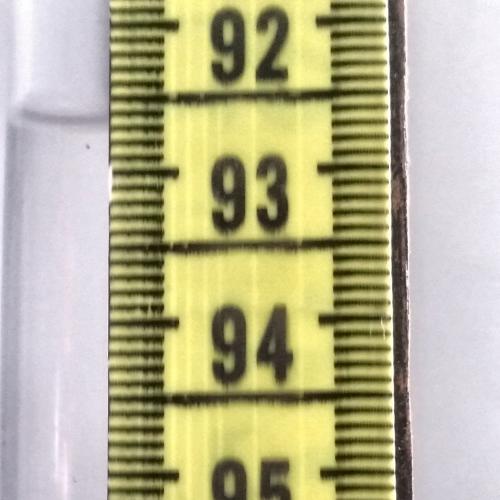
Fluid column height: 92.7 cm